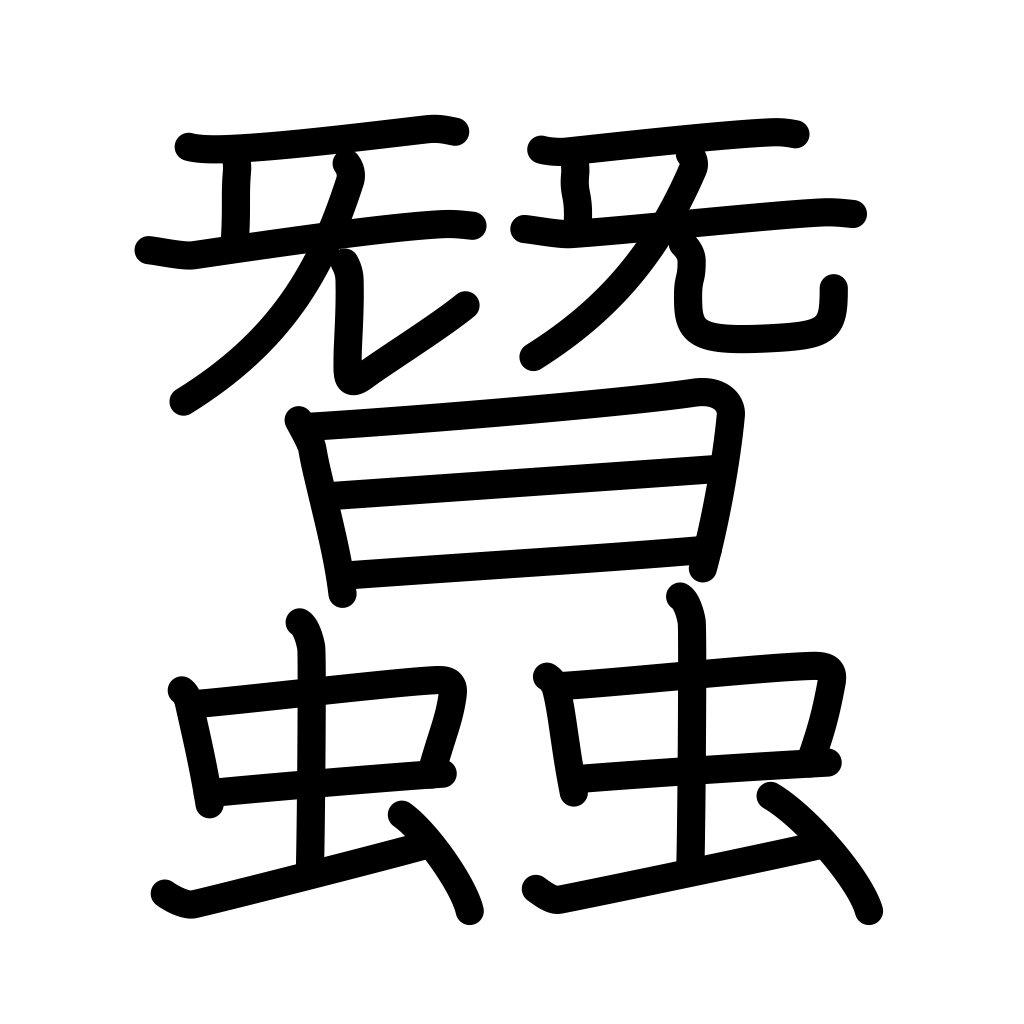
Meaning: silkworms